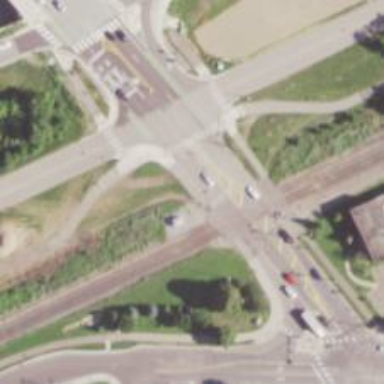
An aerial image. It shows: Railway crossing.